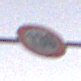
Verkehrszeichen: Geschwindigkeit130
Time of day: SunriseSunset
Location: Outdoor (Nature)
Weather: Clear
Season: NotSpecified
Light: Natural